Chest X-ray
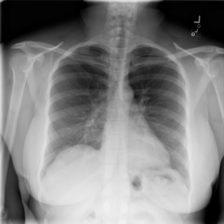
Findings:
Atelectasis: negative
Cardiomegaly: negative
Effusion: negative
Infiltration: negative
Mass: negative
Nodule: negative
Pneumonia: negative
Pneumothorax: negative
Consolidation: negative
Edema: negative
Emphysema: negative
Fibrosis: negative
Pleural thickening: negative
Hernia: negative